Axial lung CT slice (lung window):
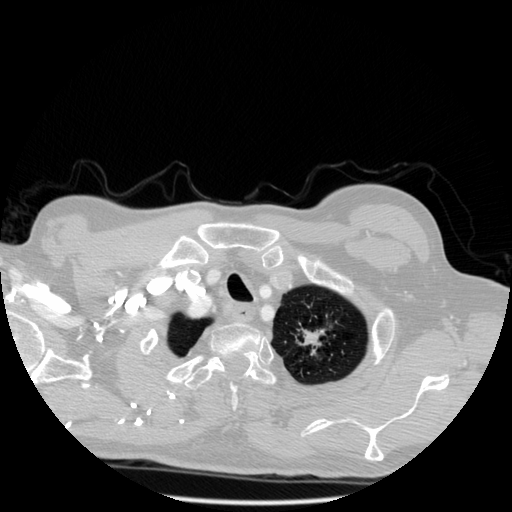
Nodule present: yes
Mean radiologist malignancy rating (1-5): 4.667